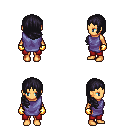
a pixel art fantasy rpg character, female body template, human, tanned skin, chain tabard jacket, red pants, raven right-swept hairstyle, gold gloves, four views (front, back, left, right), 2x2 character sprite sheet, small pixel art, hard edges, no anti-aliasing